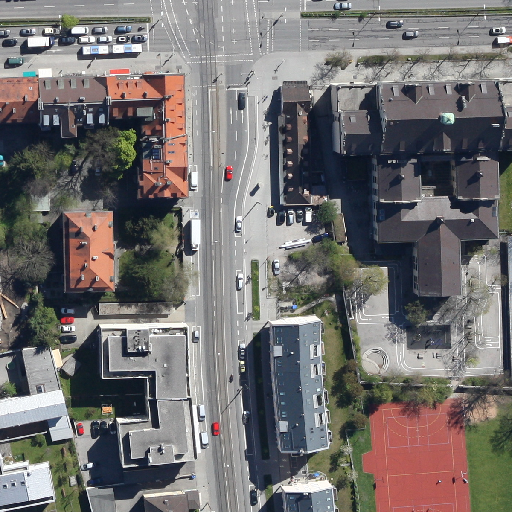
Referring expression: long truck